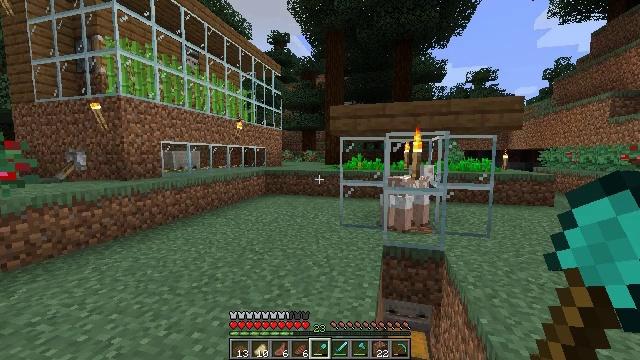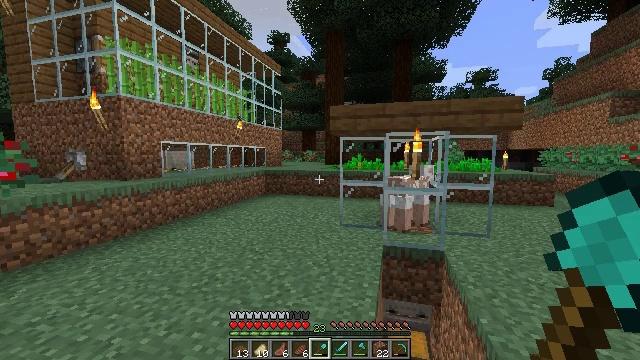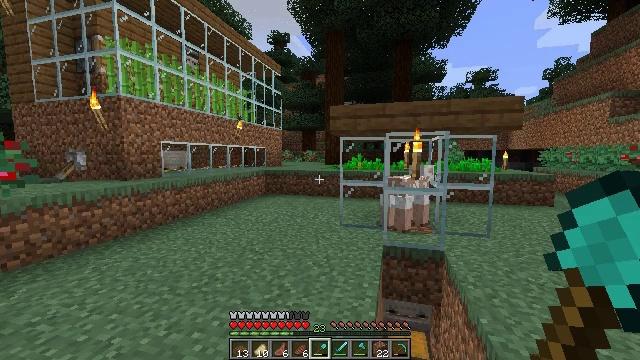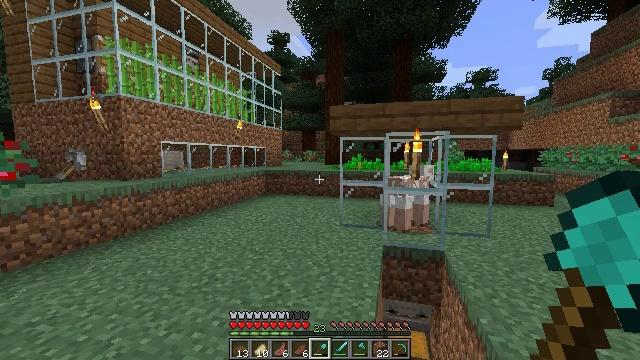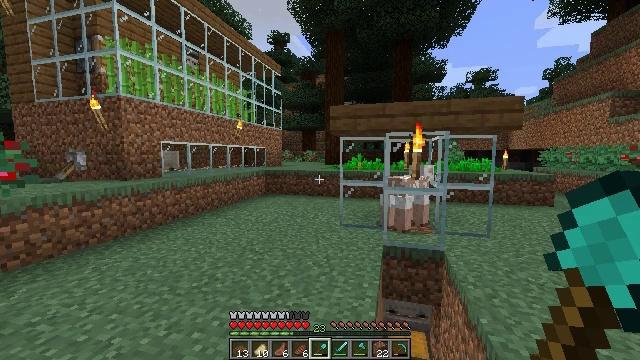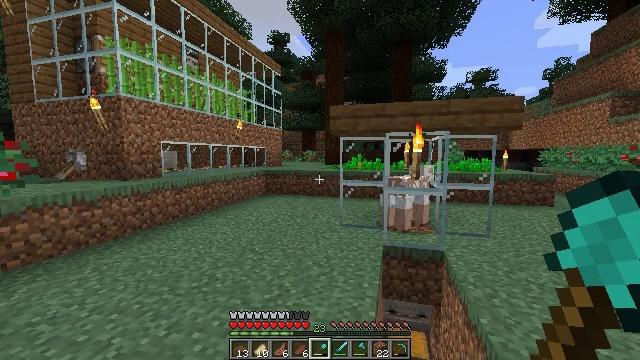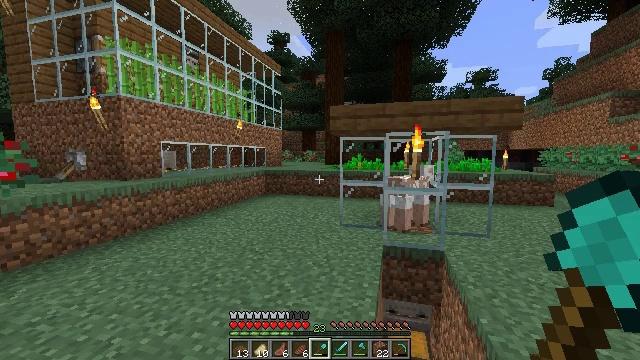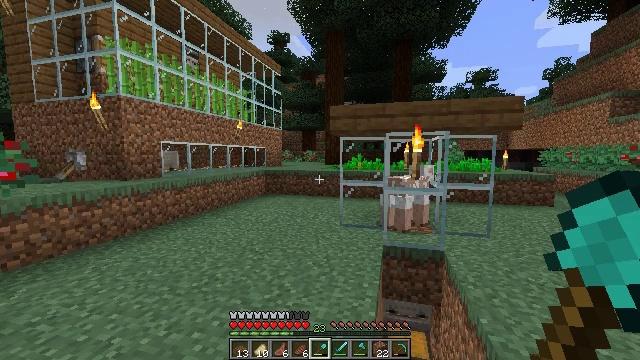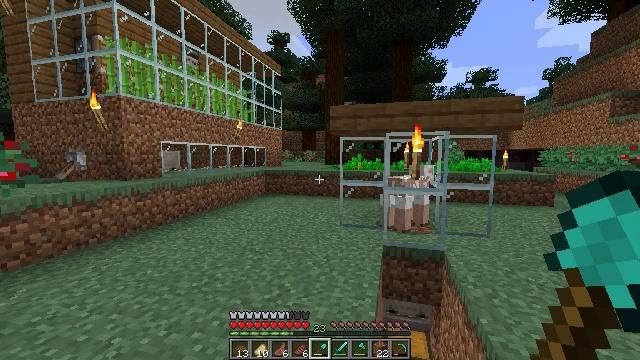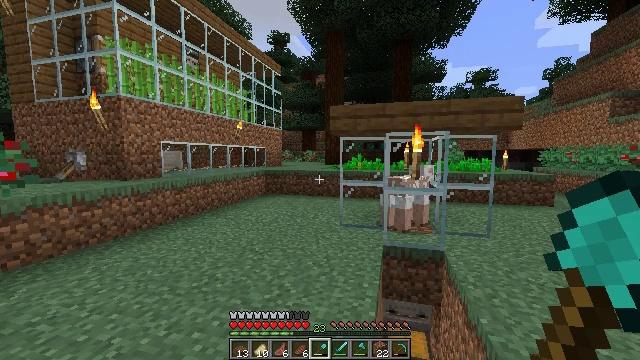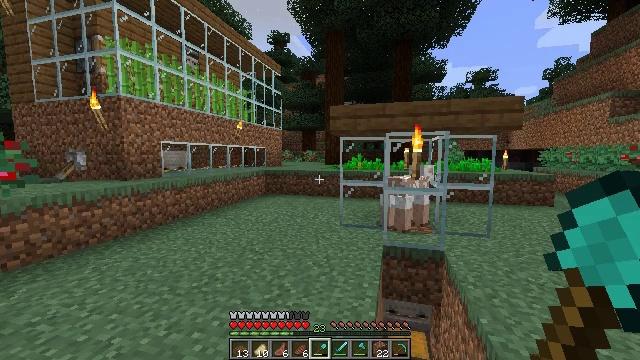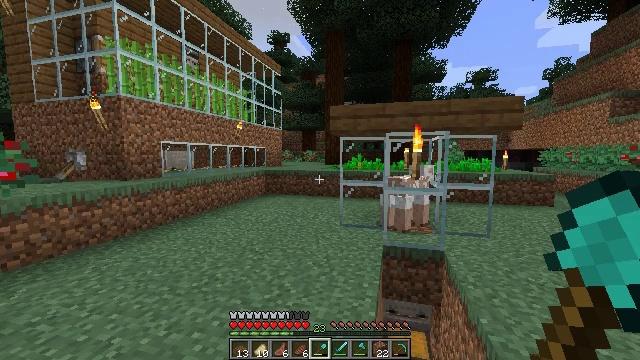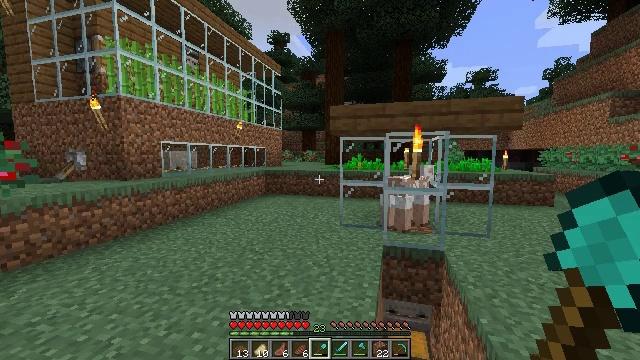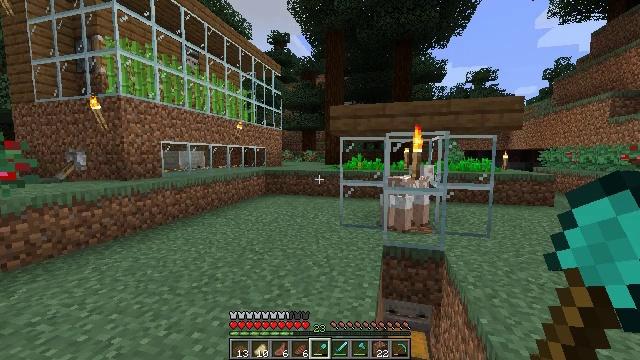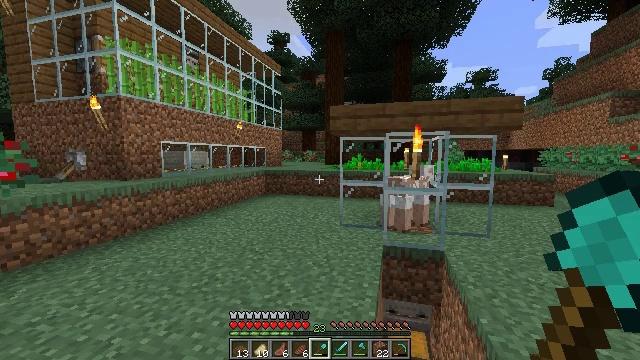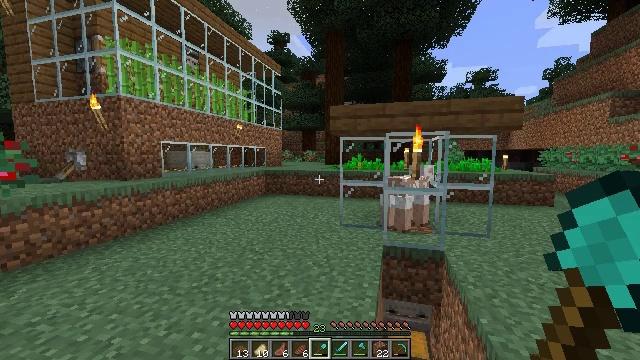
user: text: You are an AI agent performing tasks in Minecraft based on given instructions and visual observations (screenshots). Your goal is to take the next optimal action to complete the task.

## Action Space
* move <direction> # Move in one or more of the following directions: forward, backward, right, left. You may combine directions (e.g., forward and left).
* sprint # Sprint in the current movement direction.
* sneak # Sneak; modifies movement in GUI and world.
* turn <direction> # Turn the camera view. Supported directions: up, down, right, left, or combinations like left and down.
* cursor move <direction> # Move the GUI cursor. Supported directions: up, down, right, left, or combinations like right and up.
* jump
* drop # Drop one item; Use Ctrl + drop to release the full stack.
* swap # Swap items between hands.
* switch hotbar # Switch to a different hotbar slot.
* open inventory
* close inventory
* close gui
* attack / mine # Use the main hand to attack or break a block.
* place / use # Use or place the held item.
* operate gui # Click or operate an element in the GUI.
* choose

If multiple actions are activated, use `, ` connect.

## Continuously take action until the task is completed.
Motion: motion action
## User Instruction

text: Hunt a cow.
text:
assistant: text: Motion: no_op
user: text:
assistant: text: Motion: no_op
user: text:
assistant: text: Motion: no_op
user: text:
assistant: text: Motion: no_op
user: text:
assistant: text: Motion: no_op
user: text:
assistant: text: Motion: no_op
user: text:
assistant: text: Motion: no_op
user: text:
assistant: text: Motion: no_op
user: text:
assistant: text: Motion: no_op
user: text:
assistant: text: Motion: no_op
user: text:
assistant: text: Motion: no_op
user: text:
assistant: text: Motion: no_op
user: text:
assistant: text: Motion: no_op
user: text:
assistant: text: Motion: no_op
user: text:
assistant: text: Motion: no_op
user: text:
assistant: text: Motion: no_op
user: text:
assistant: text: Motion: no_op
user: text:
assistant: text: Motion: no_op
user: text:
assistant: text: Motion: no_op
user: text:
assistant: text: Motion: no_op
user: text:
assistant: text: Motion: no_op
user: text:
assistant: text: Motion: no_op
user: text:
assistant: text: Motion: no_op
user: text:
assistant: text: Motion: no_op
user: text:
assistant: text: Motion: no_op
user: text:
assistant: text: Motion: no_op
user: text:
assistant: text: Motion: no_op
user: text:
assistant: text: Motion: no_op
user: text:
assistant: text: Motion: no_op
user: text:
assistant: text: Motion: no_op